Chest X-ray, PA view. Patient: 32 years old, sex M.
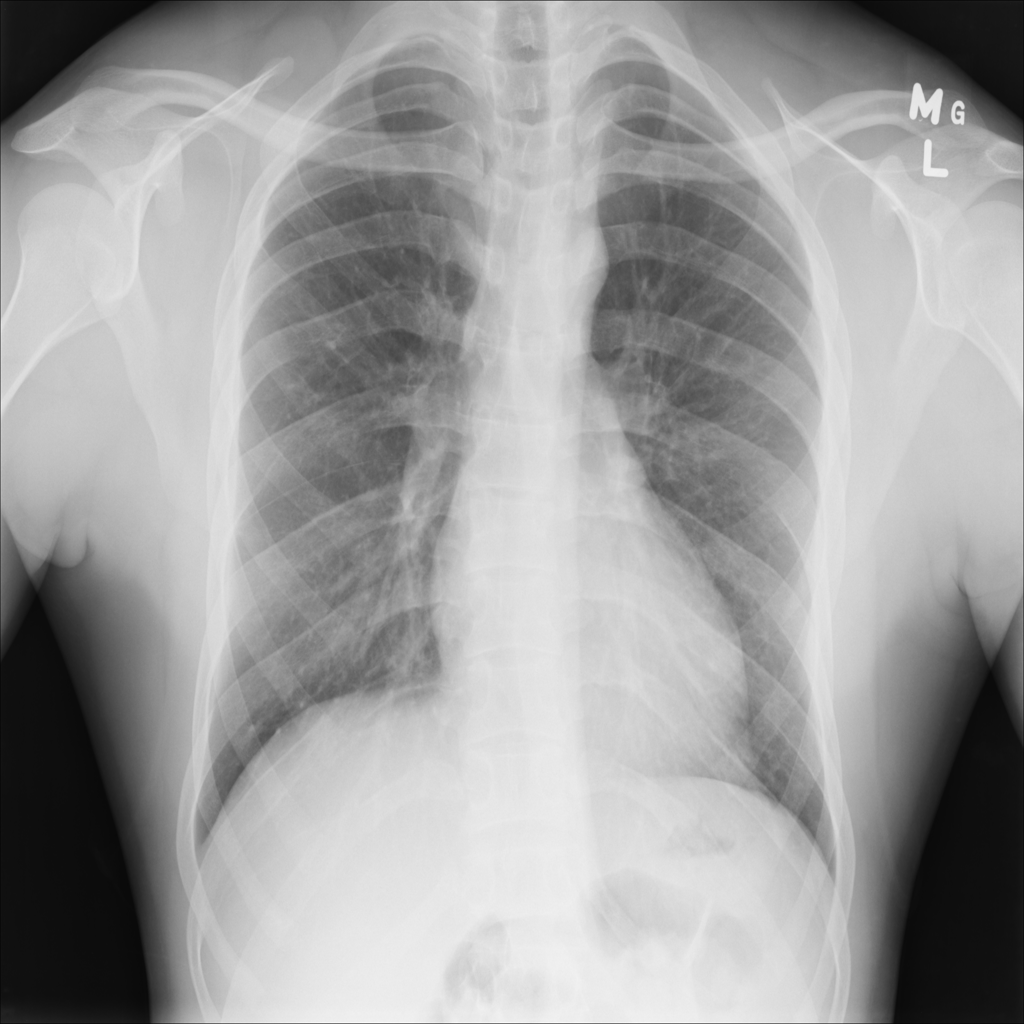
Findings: No Finding